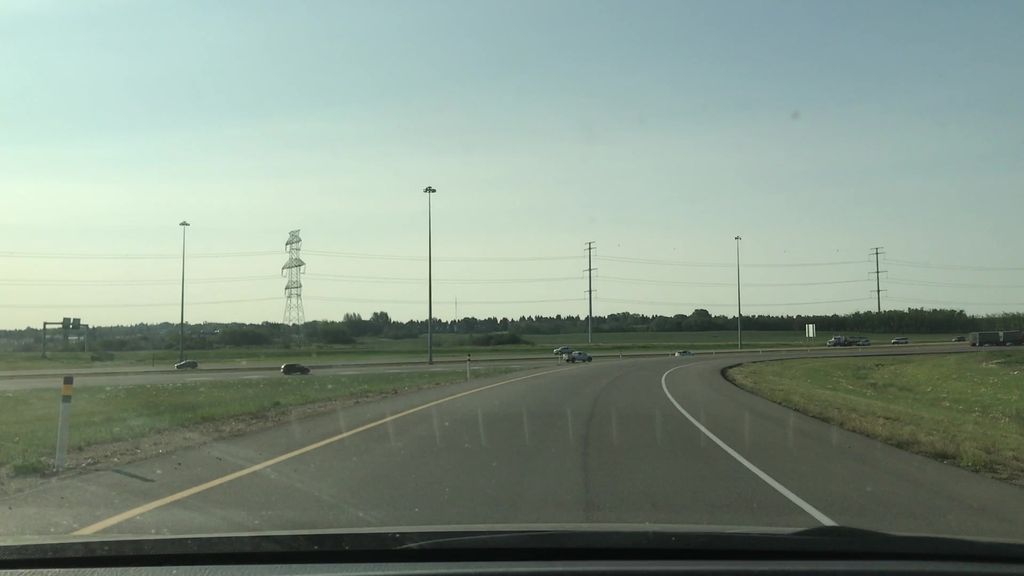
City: edmonton